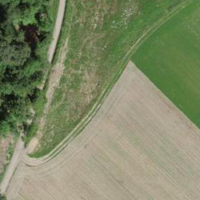
EUNIS habitat code: 52
Species observed at this site:
Lythrum salicaria
Milvus milvus